Question: I'm trying to show a two-dimensional array in the editor like the "Layer Collision Matrix" is shown in Unity:

Though instead of checkboxes I need ints, and a full grid (not the triangle shape.) I can't seem to figure out how to do this though... I can get a custom editor, though making the grid fails. So, is there any way I can see the code of the Physics Manager's editor (the Layer Collision Matrix is in there) or maybe someone knows a good way to do this?
Note: Preferred language is c#, though any will do.
Thanks.
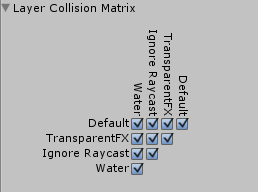
Answer: The code involved in what you're looking for is pretty complex, so I'm going to rely on you to know what I'm talking about here. <URL>
1. Create a GUIArea where your special editor tool will be. Inside it, place a function call that will then call the other rendering functions. I suspect you'll want to do some encapsulation here. Encapsulating the gui in another function will allow you to duplicate its functionality (within the limits of your abstraction) and move things around on screen more easily.
2. Design three anchor points (Vector2). They should each represent the top-left coord of your row labels, column labels, and data field. Note that the columns anchor needs to be directly above (same x-value as) the row anchor, since rotating (next step) will transform the anchor.
3. Use GUIUtility.RotateAroundPivot() to rotate the GUI transform matrix by 90deg around the column anchor point.
4. Write a long GUI.Label (or several of them) for your labels. Anchor them at the column anchor. Per the image above, your label string could read something like "Default
TransparentFX
IgnoreRaycast
Water" where the
creates a newline.
5. Rotate again, -90deg back to the original matrix. Alternatively, you can copy GUI.matrix prior to step 3, then assign it back for a guaranteed matrix reset. Rotating back and forth may have some error due to floating-point and other imprecision.
6. Write labels for the rows. Same method as two steps back. Anchor them at the row anchor.
7. This is the harder part. Iterate through your data field, creating a small EditorGUI.IntField() or StringField() or even ObjectField() for each element in your data. Each element will need its own anchor, which is then summed with the data field anchor. If your data field is a square 2D array, deriving the anchors will be easy - though you'll also have empty elements in your array (if you want the exact functionality described above). If you want to conserve memory, you'll have to transform the element indexes into coordinates using some tricky math. I'm not sure off the top of my head how I'd do it.
Hope I'm not forgetting anything. Unity's GUI is a b----. Comment and I'll do my best to help you.